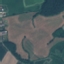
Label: Pasture